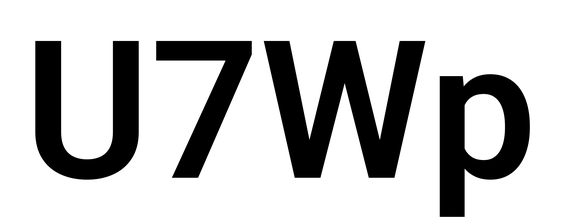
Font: Roboto_SemiBold